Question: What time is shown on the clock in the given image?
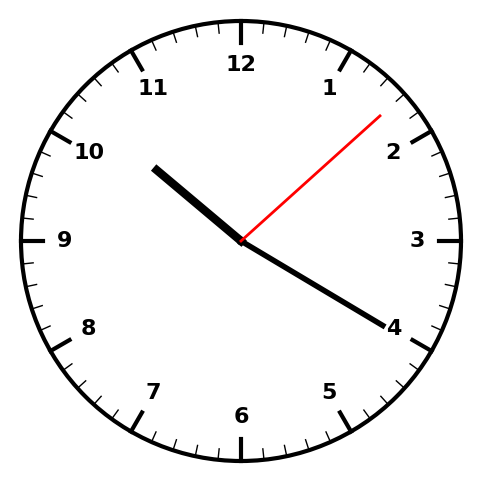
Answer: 10:20:08